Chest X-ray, PA view. Patient: 63 years old, sex F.
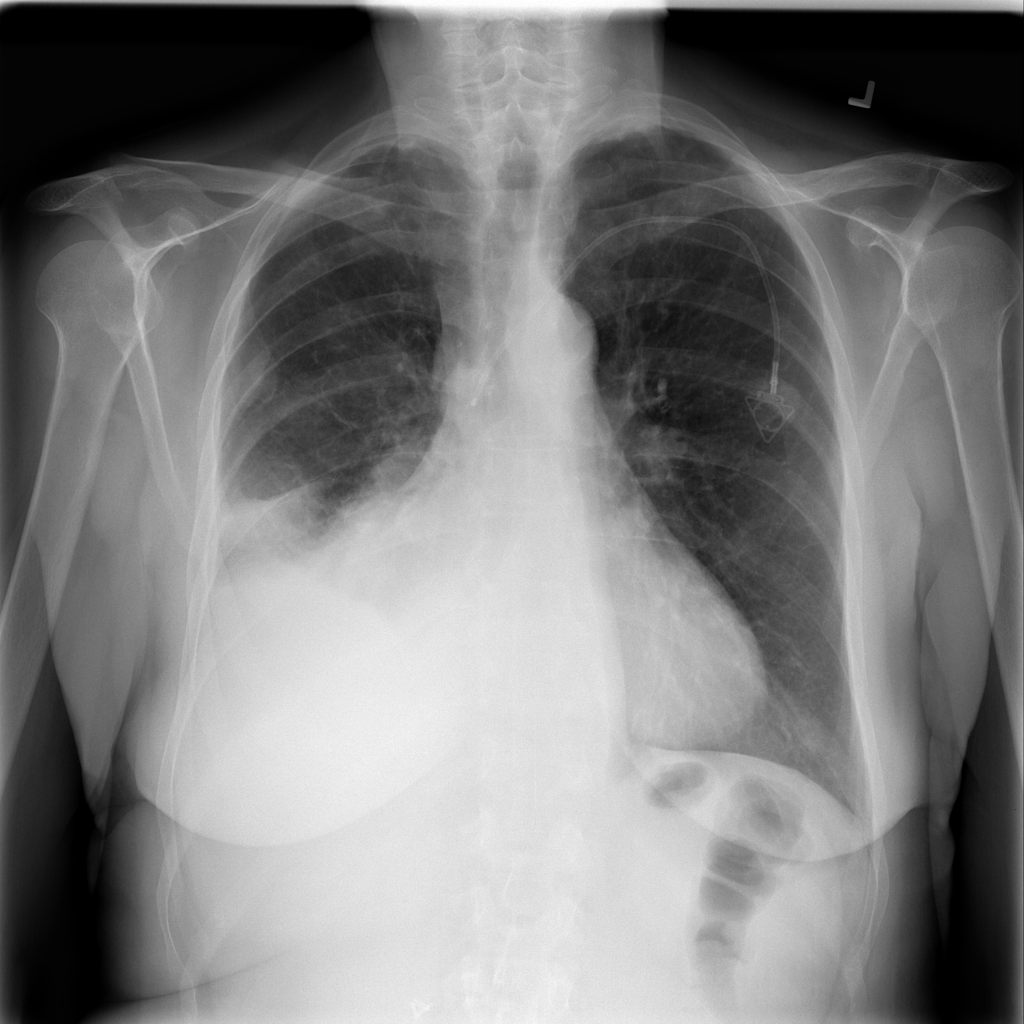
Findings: Nodule